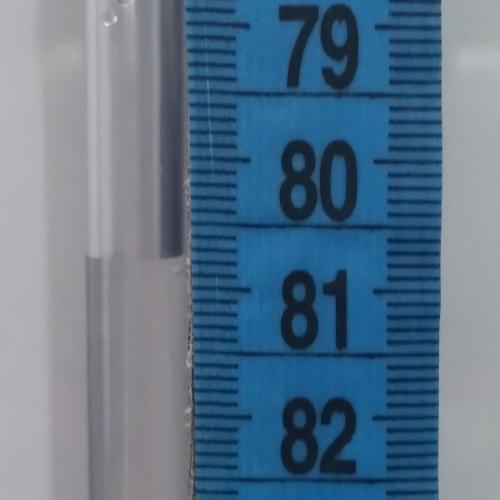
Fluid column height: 80.8 cm